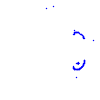
Particle: proton